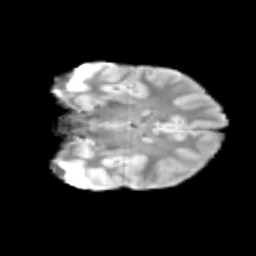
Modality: T2w
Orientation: coronal
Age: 13
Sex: male
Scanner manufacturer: siemens
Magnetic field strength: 3 T
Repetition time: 3.8 s
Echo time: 0.07 s